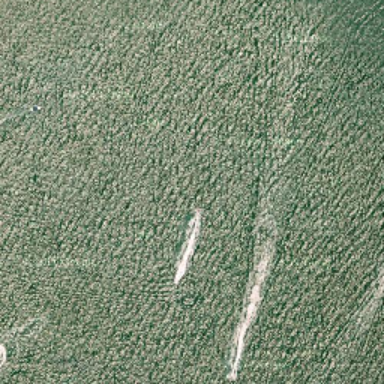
Two white boats floated on the high seas .